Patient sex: M
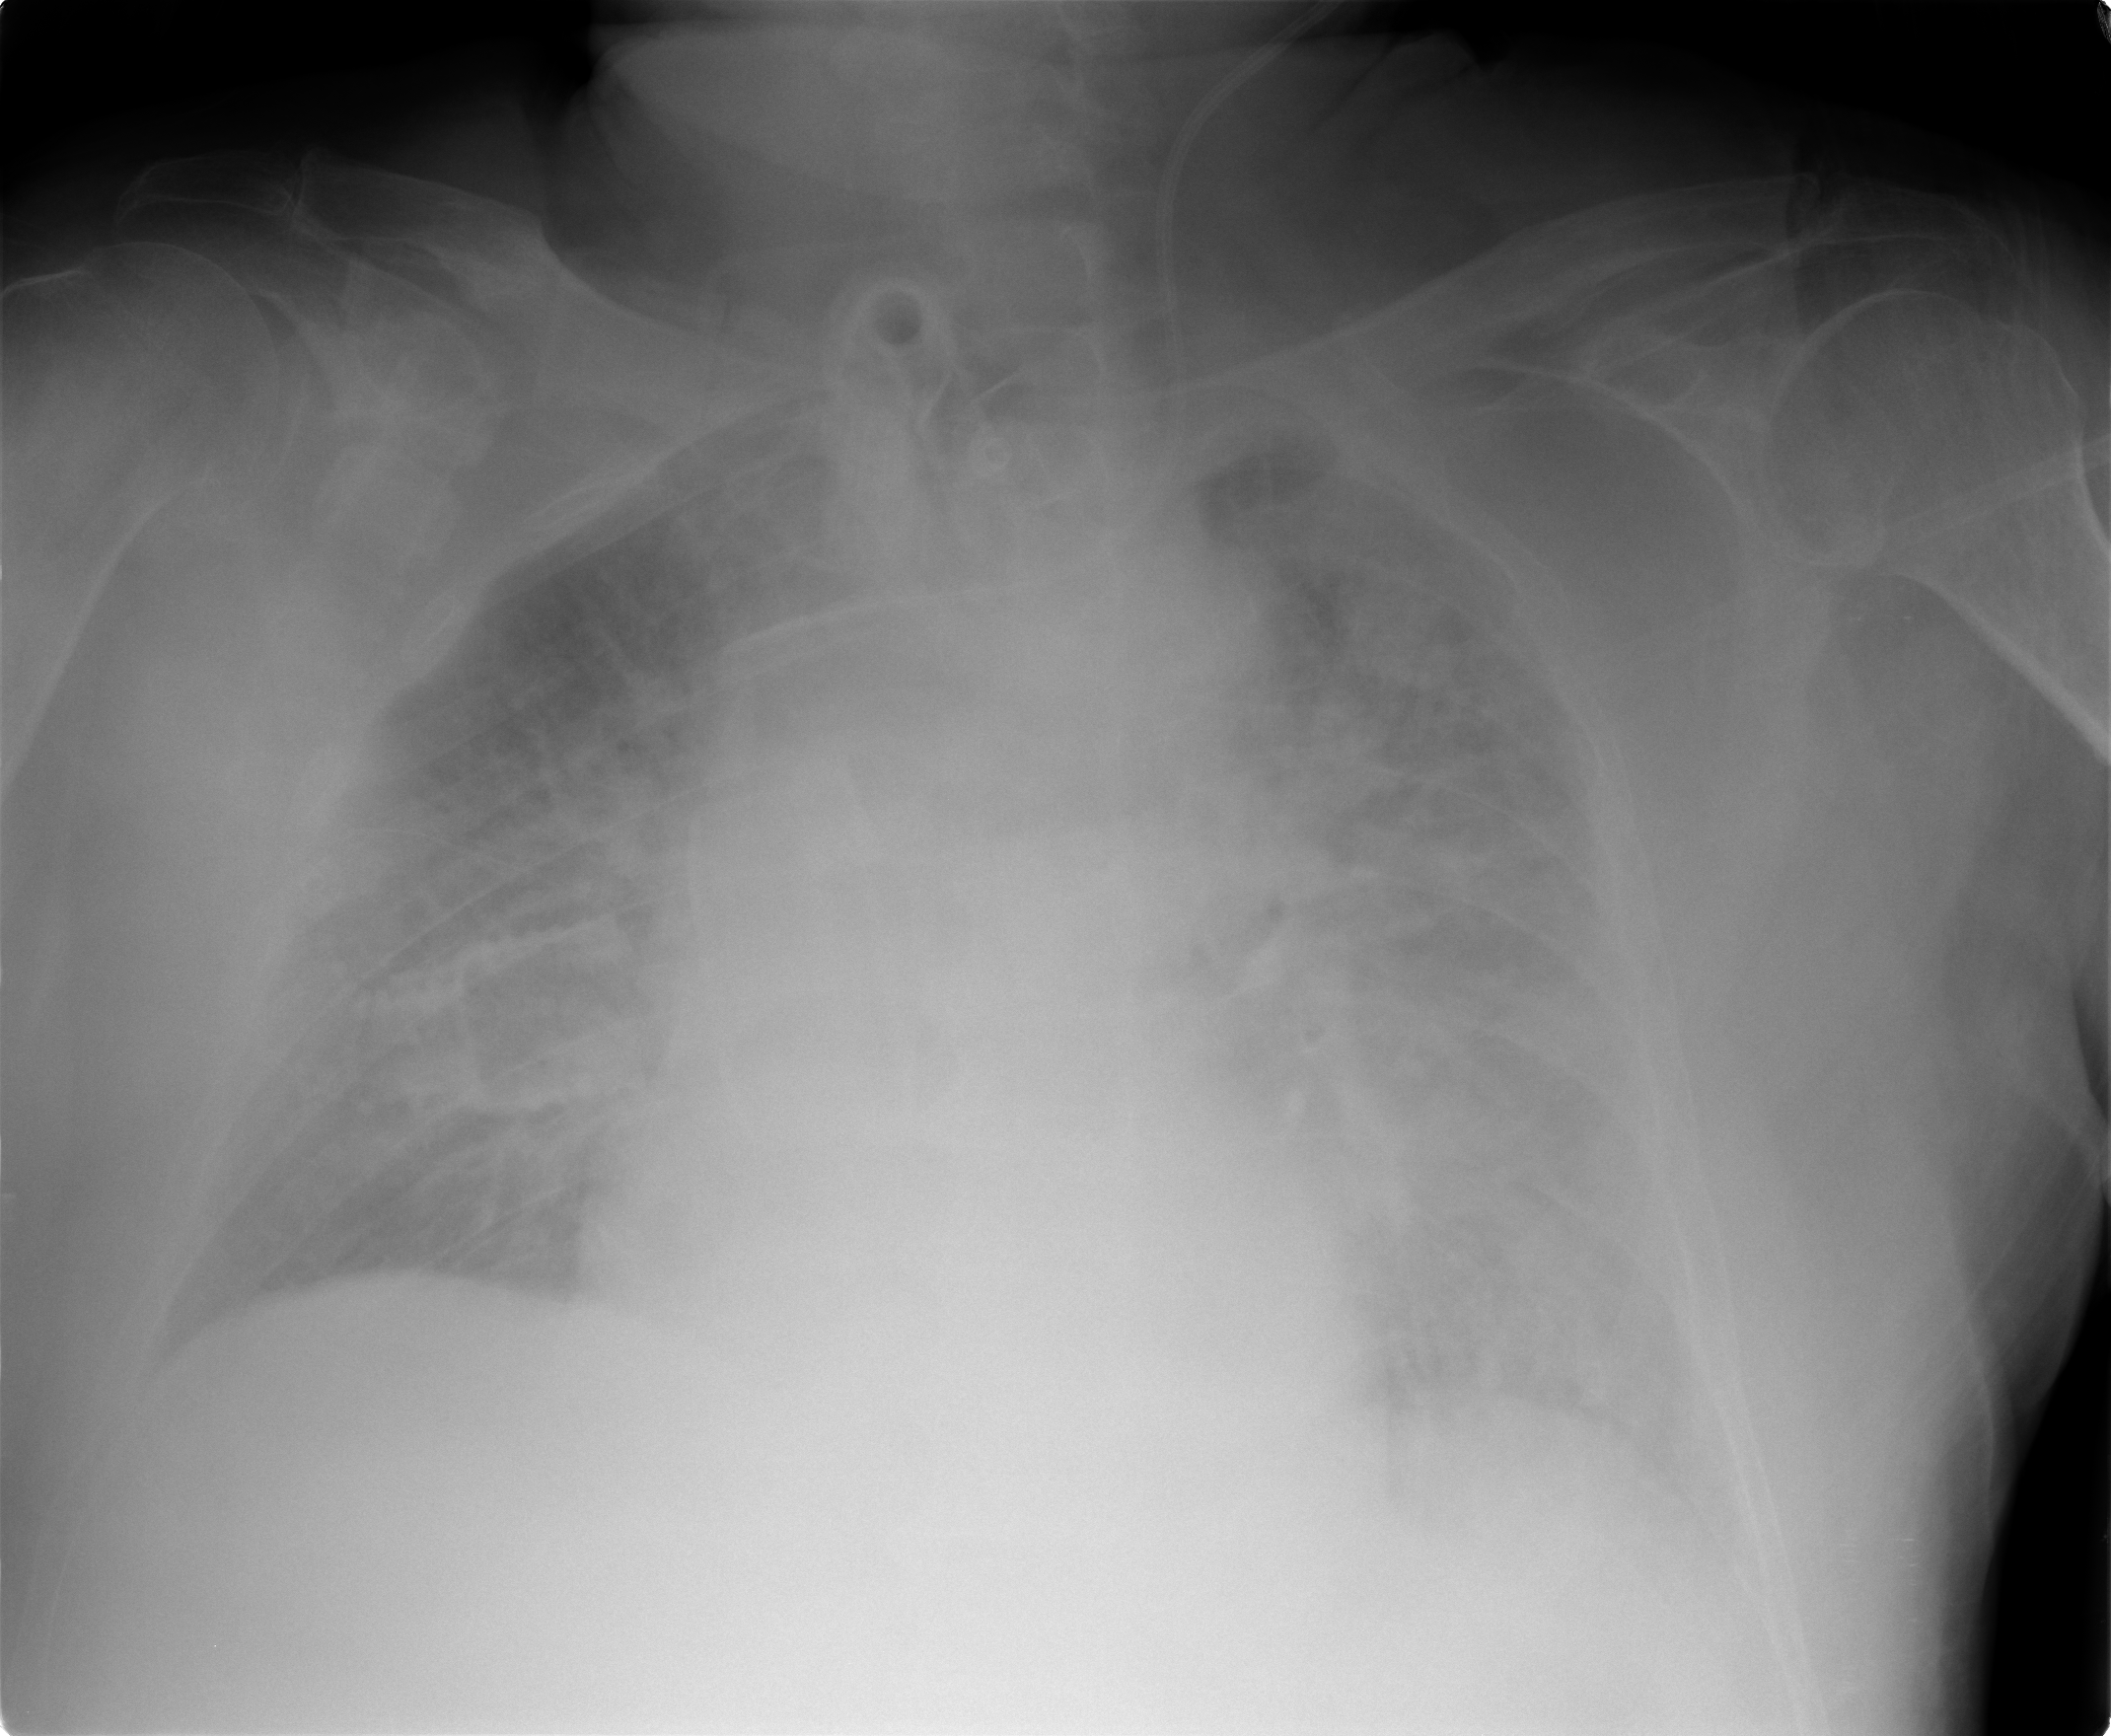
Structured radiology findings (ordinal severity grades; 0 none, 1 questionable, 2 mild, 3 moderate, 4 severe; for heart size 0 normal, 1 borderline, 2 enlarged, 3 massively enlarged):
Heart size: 0
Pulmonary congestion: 3
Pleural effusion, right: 0
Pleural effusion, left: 2
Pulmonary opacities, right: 3
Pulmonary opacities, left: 3
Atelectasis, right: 2
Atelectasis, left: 3